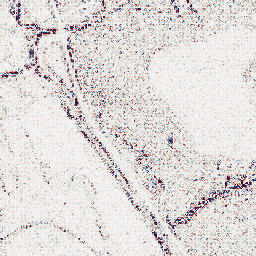
Category: wavelet
Decomposition family: wavelet_reverse_biorthogonal
Decomposition parameters: wavelet: rbio1.3
level: 1
Upsampling method: nearest
Upsampling parameters: scale: 2
Upsampling scale: 2